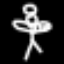
Label: angel